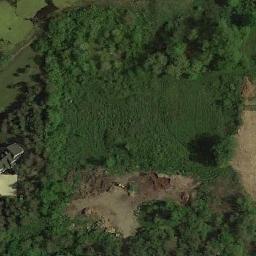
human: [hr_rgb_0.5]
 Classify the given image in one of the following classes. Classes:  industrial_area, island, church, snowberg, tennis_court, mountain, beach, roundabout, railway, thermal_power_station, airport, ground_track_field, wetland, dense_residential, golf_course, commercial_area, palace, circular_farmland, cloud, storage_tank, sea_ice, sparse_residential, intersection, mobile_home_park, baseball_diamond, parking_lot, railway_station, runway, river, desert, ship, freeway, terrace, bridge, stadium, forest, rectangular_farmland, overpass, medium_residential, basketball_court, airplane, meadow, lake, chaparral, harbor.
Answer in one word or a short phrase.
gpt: meadow